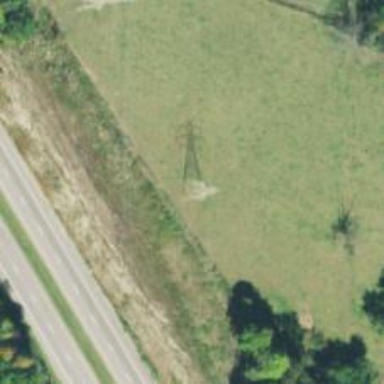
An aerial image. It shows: Lattice structure tower used for power transmission.